Question:
I want to change PS1 variable and I have set ~/.bashrc and /etc/skel/.bashrc
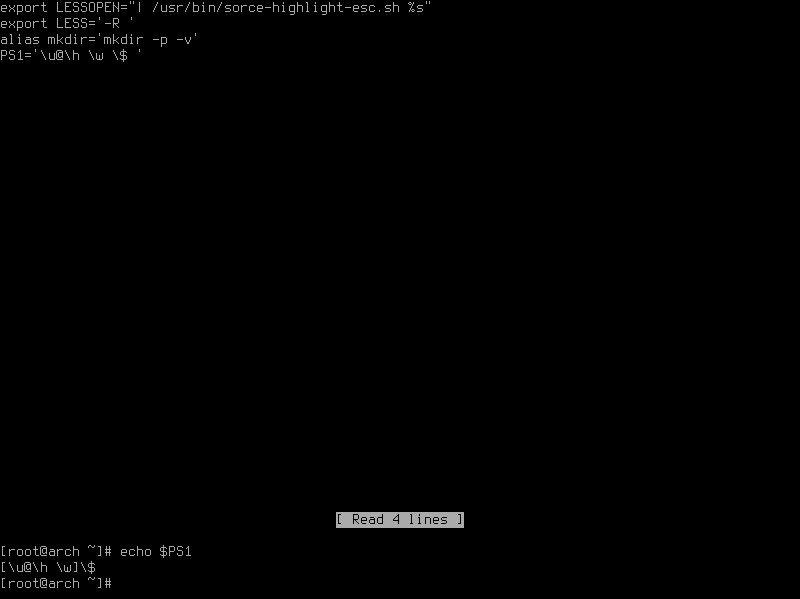
Answer: The files in /etc/skel/ are copied to the homes of new users when you create them, adding or modifying files there do not affect the existing users.
In the login shells bash reads its configuration from ~/.profile, in other interactive shells (like the ones you open in virtual terminals in X11) the configuration is read from ~/.bashrc.
So I guess you are using bash from regular terminal, therefore if you want bash to load your configuration you should edit ~/.profile.